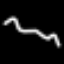
Label: squiggle